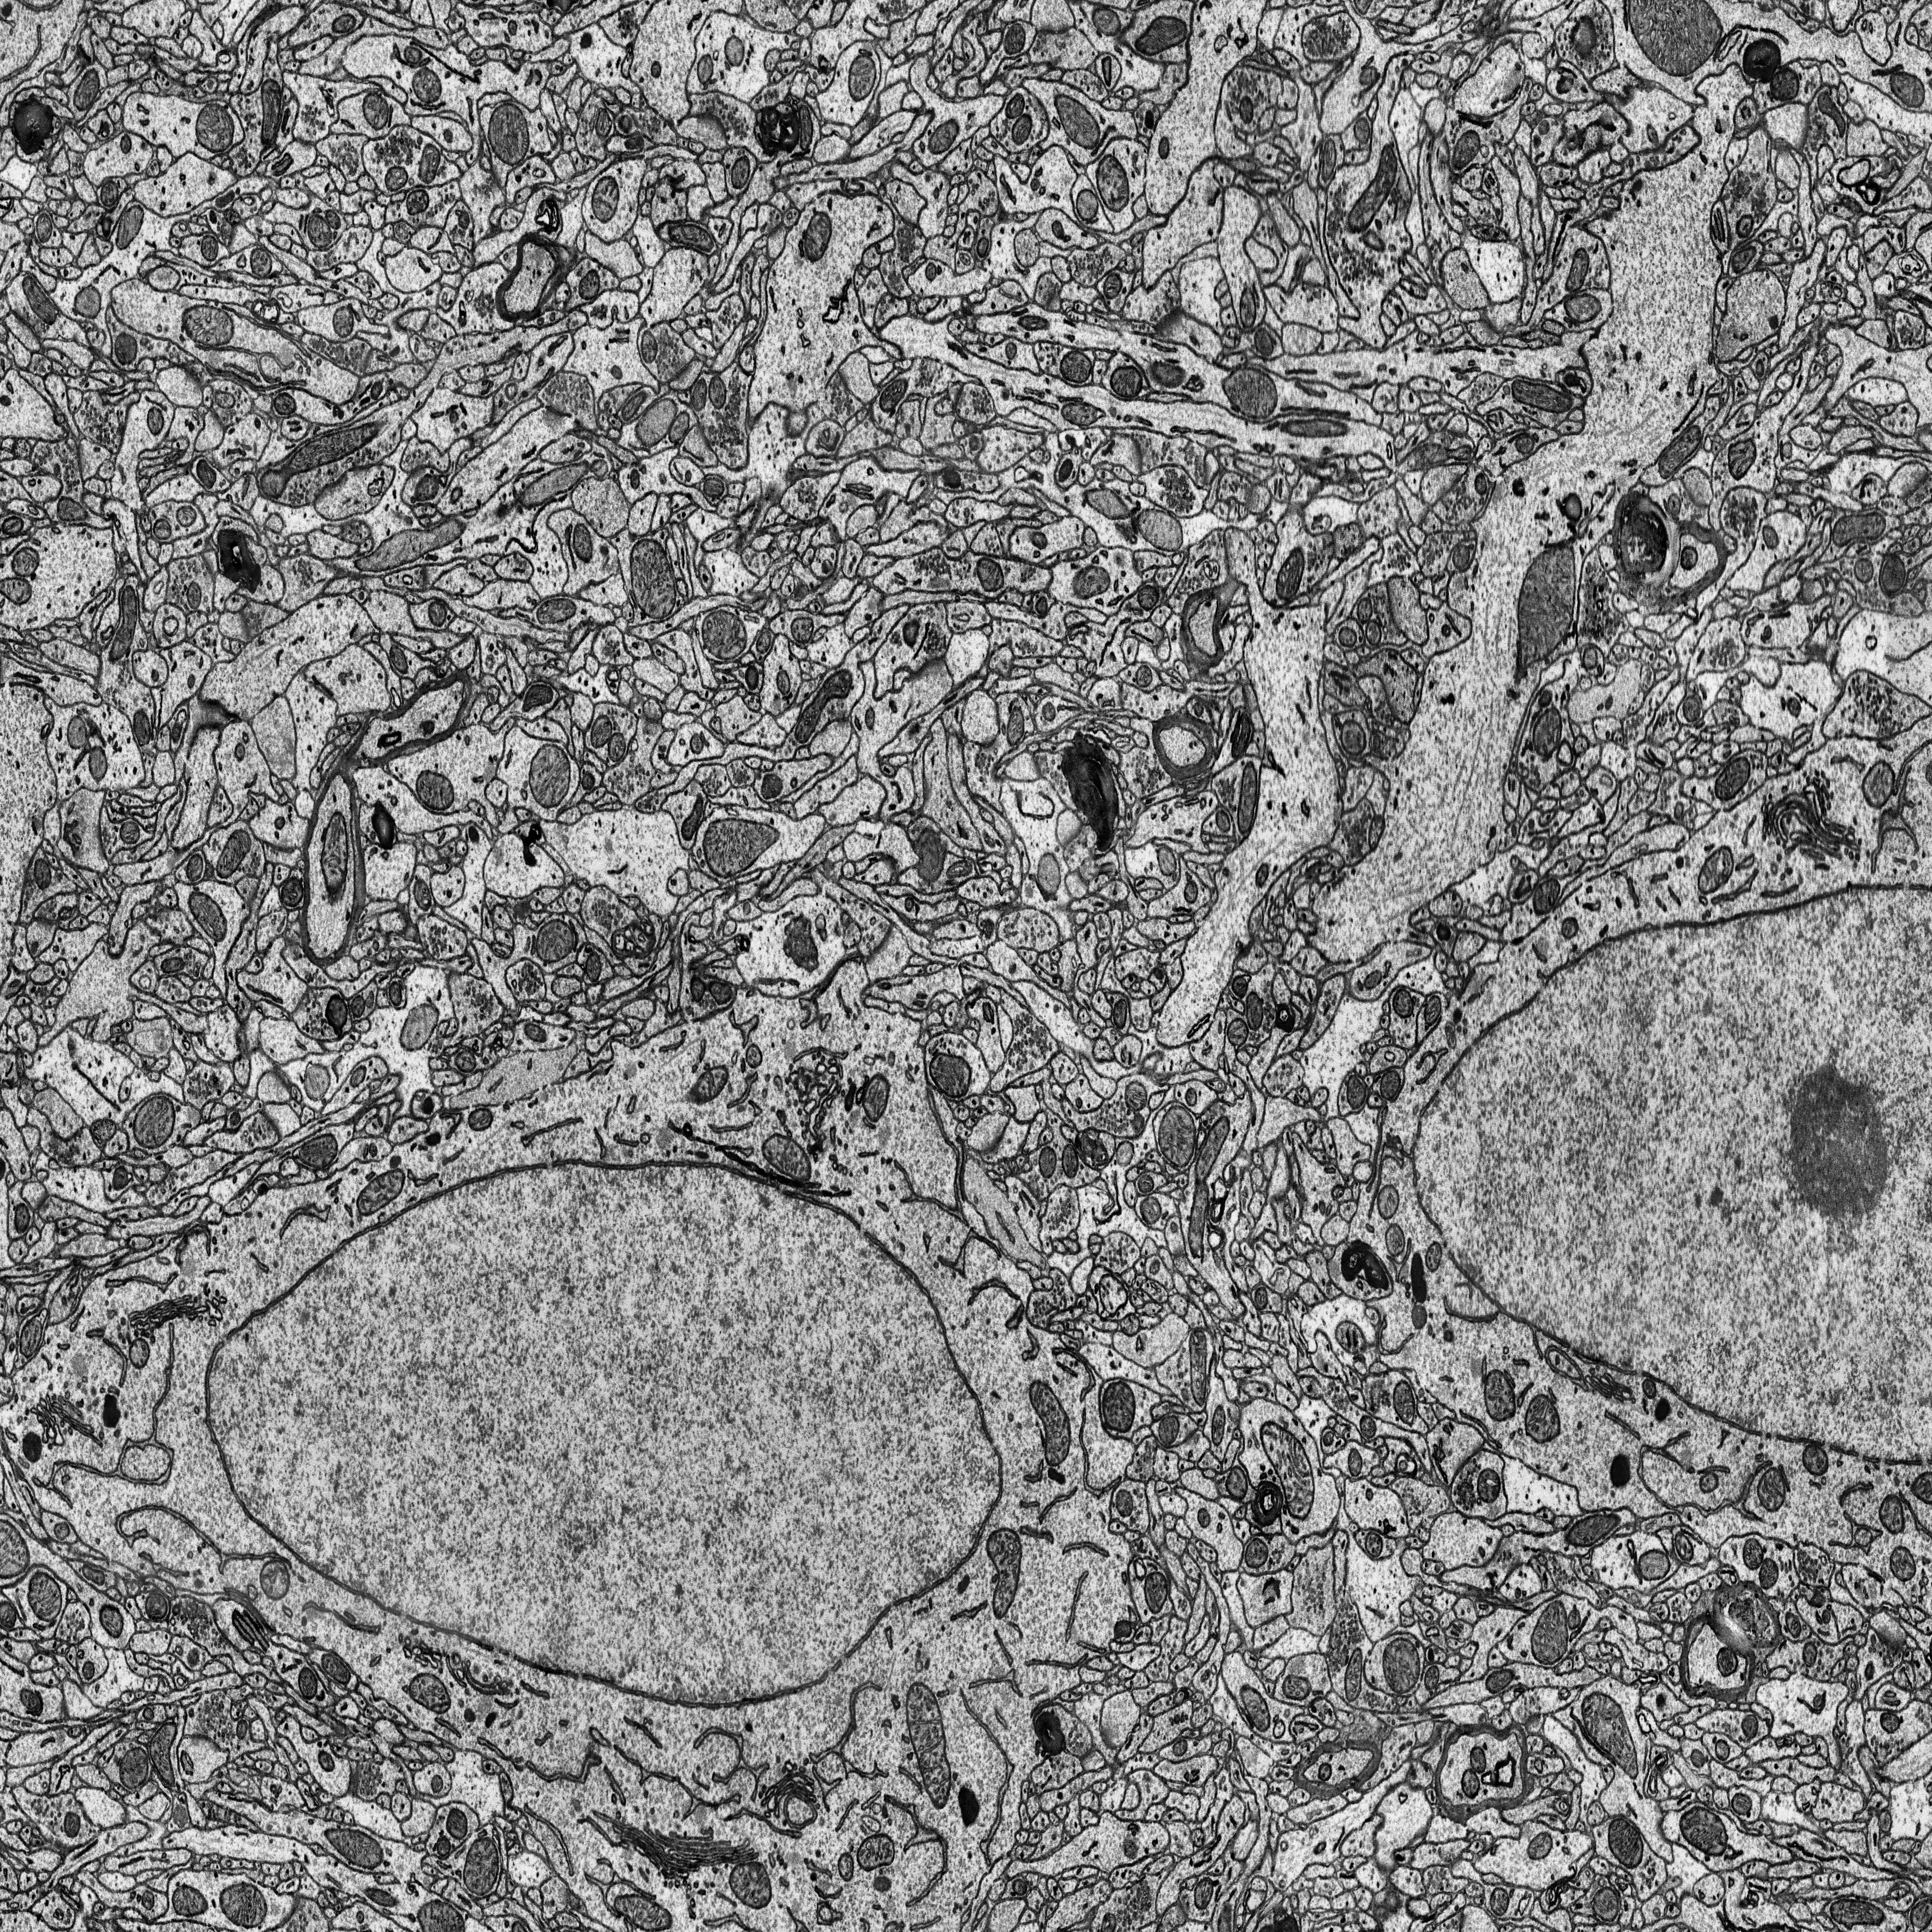
Electron microscopy slice of rat cortex tissue
Slice depth (z): 294
Mitochondria instances in slice: 373